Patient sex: F
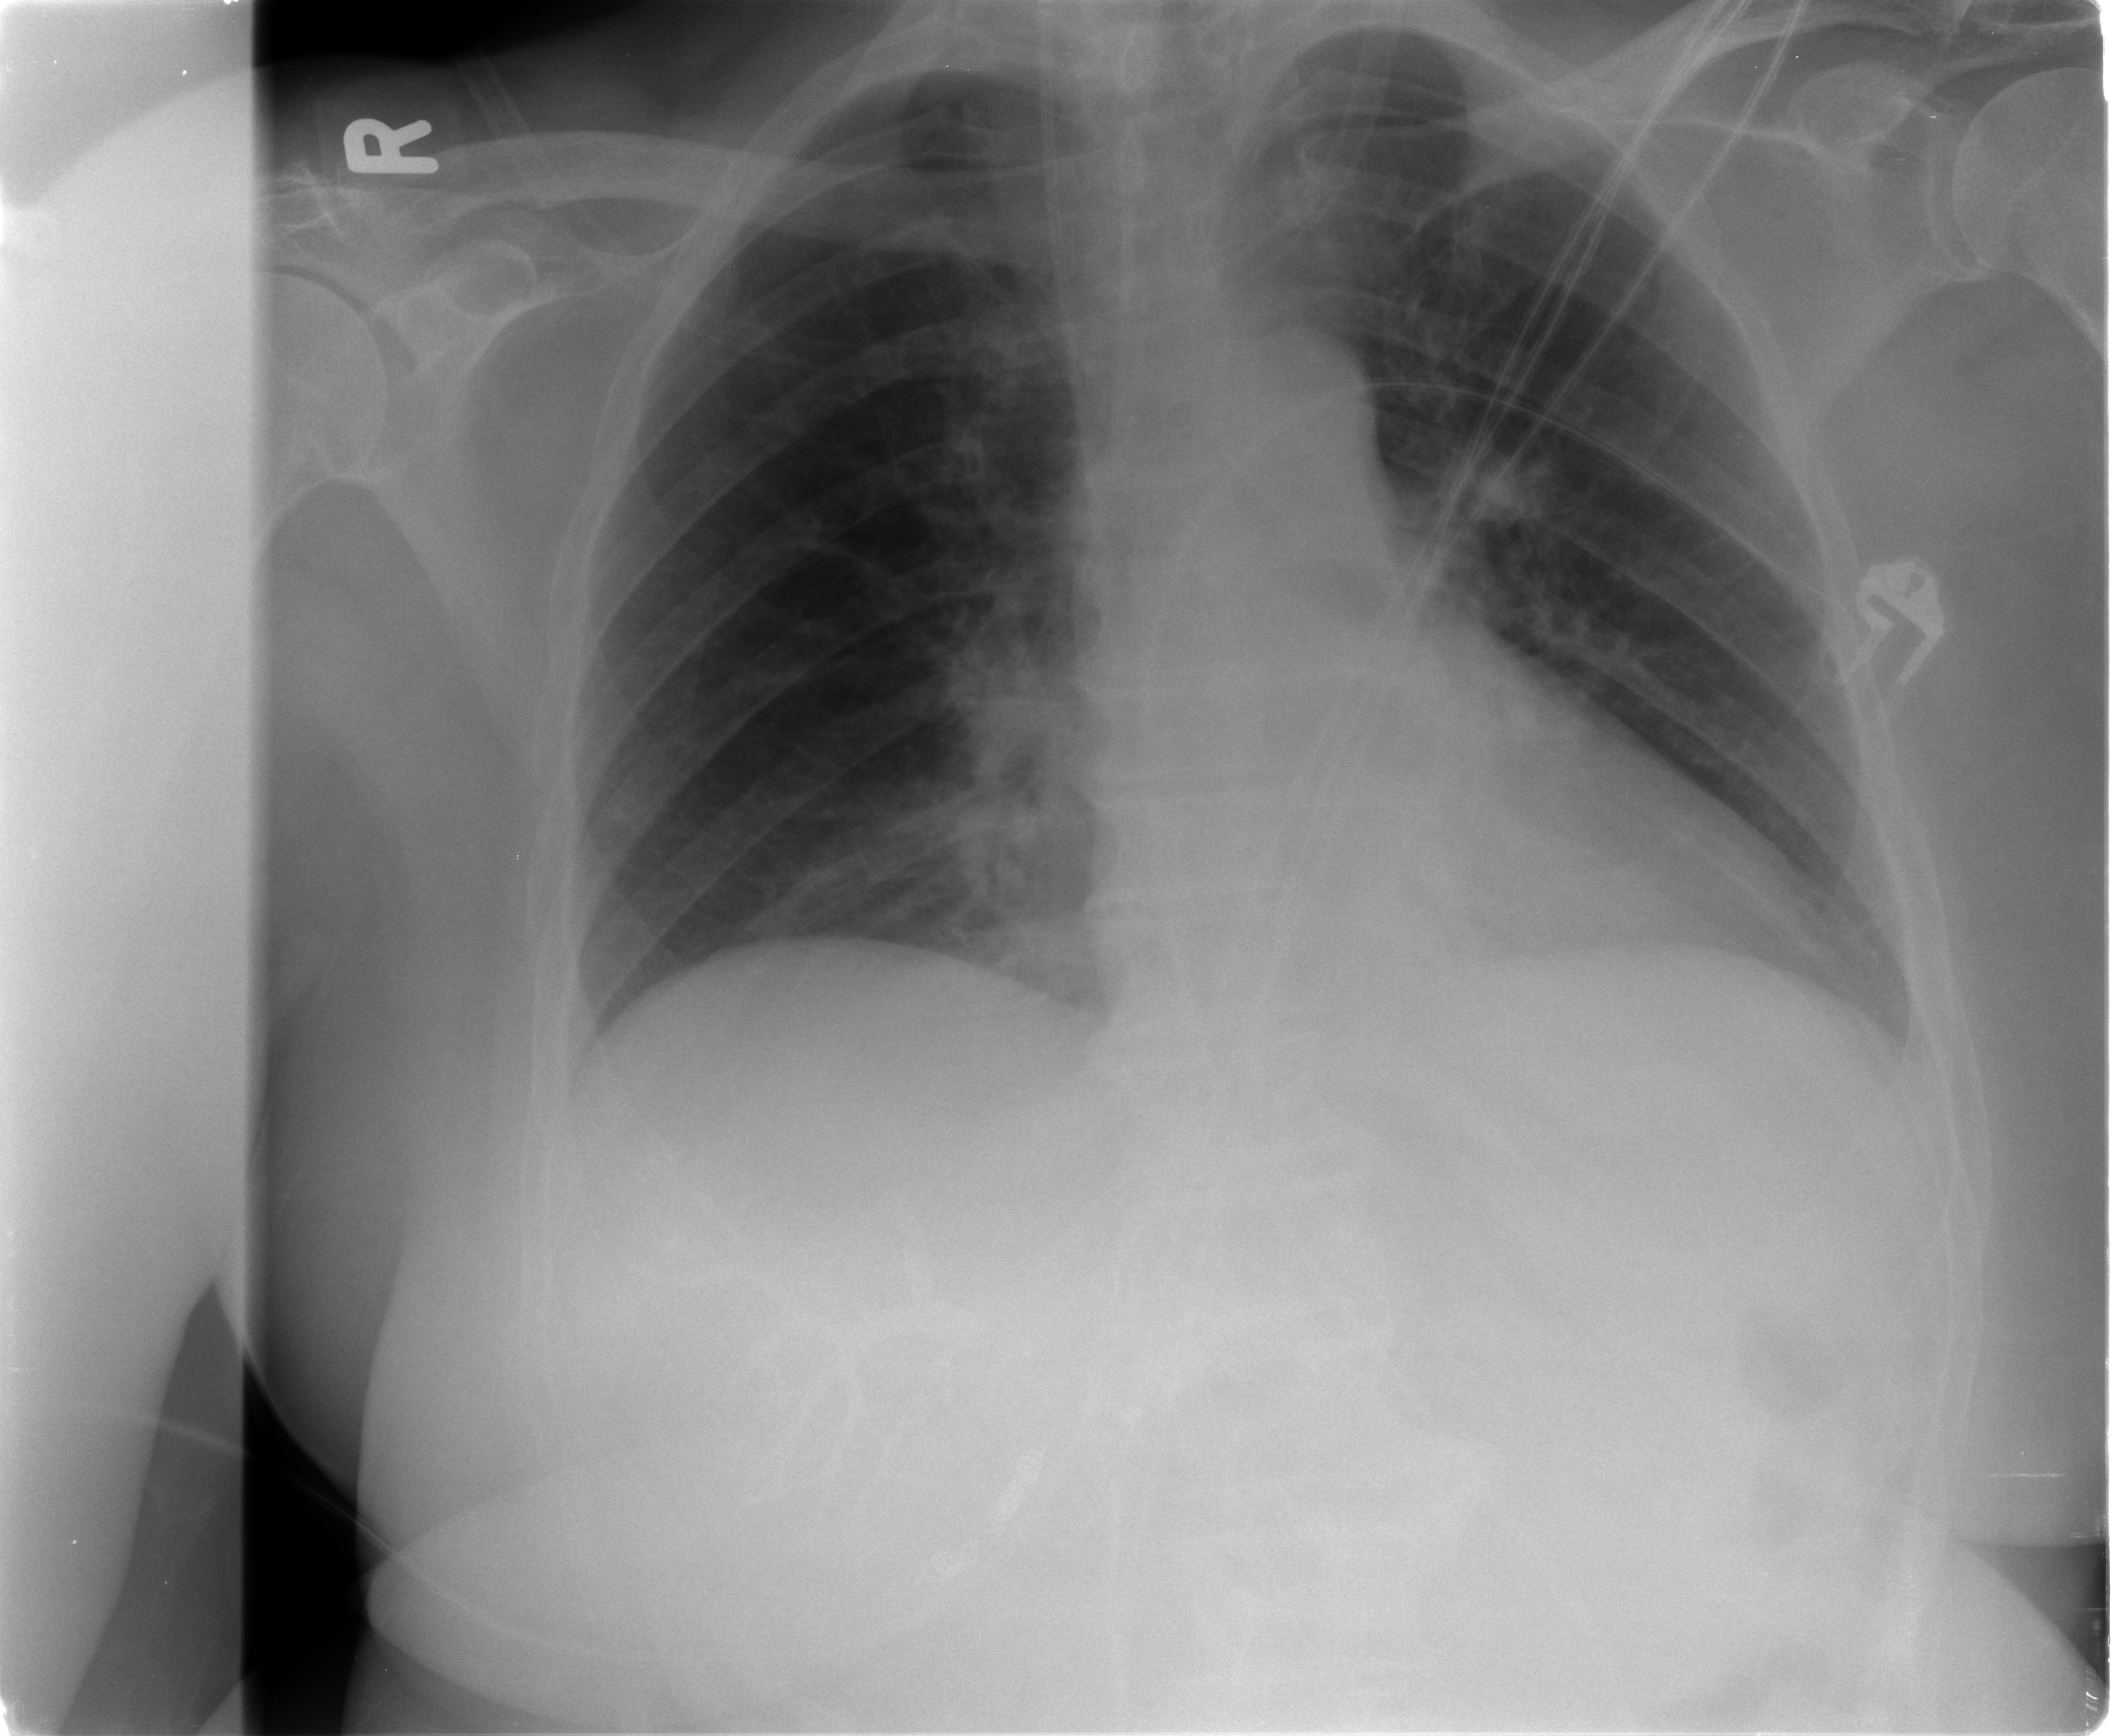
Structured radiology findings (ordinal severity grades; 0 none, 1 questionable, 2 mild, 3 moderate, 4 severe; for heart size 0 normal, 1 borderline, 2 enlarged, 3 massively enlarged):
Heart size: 0
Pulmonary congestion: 0
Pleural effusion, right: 0
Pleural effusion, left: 0
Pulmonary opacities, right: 0
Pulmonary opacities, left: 0
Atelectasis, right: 2
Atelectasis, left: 0